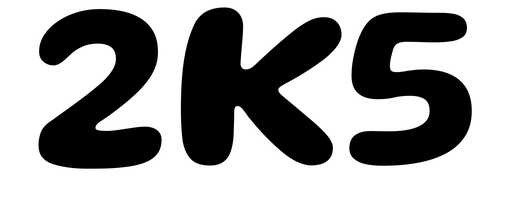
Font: Gluten_SemiBold